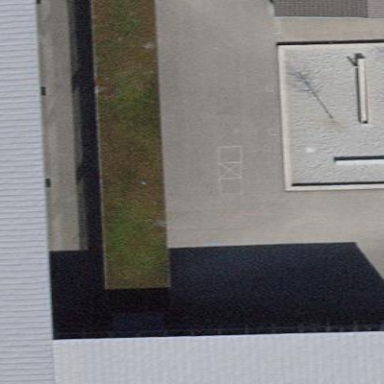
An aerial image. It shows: School building.